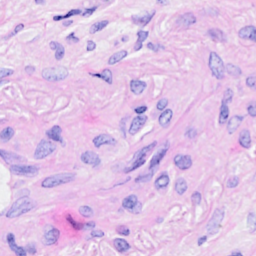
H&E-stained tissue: Breast